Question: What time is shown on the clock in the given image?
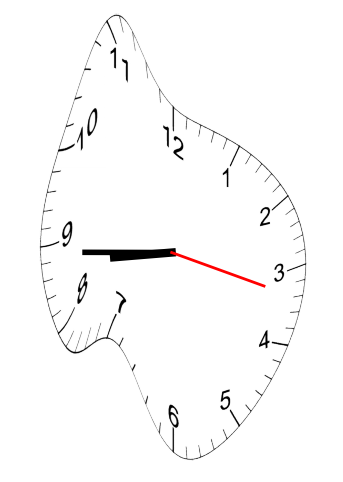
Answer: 08:44:17